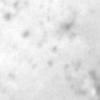
Label: no_change